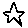
Label: star